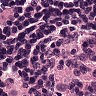
Metastatic tissue present: yes